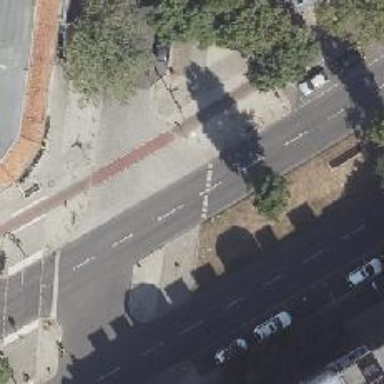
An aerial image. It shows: Unmarked crossing on the road.